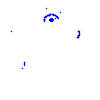
Particle: proton